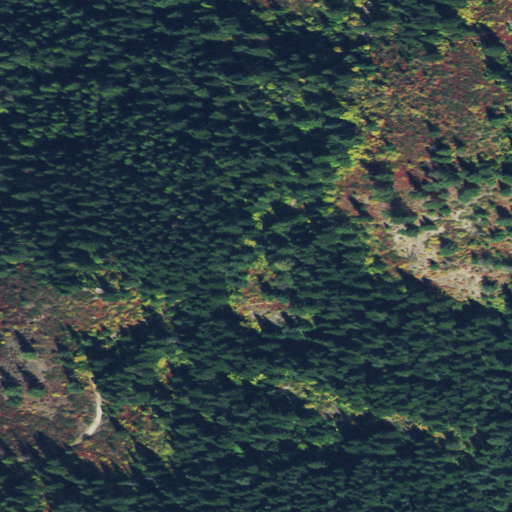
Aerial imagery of gap in Idaho named Fish Butte Saddle containing evergreen forest and shrub